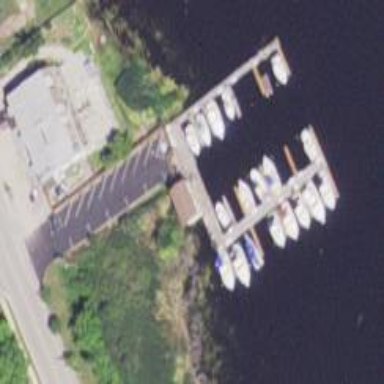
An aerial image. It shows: Man-made pier.